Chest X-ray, PA view. Patient: 14 years old, sex F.
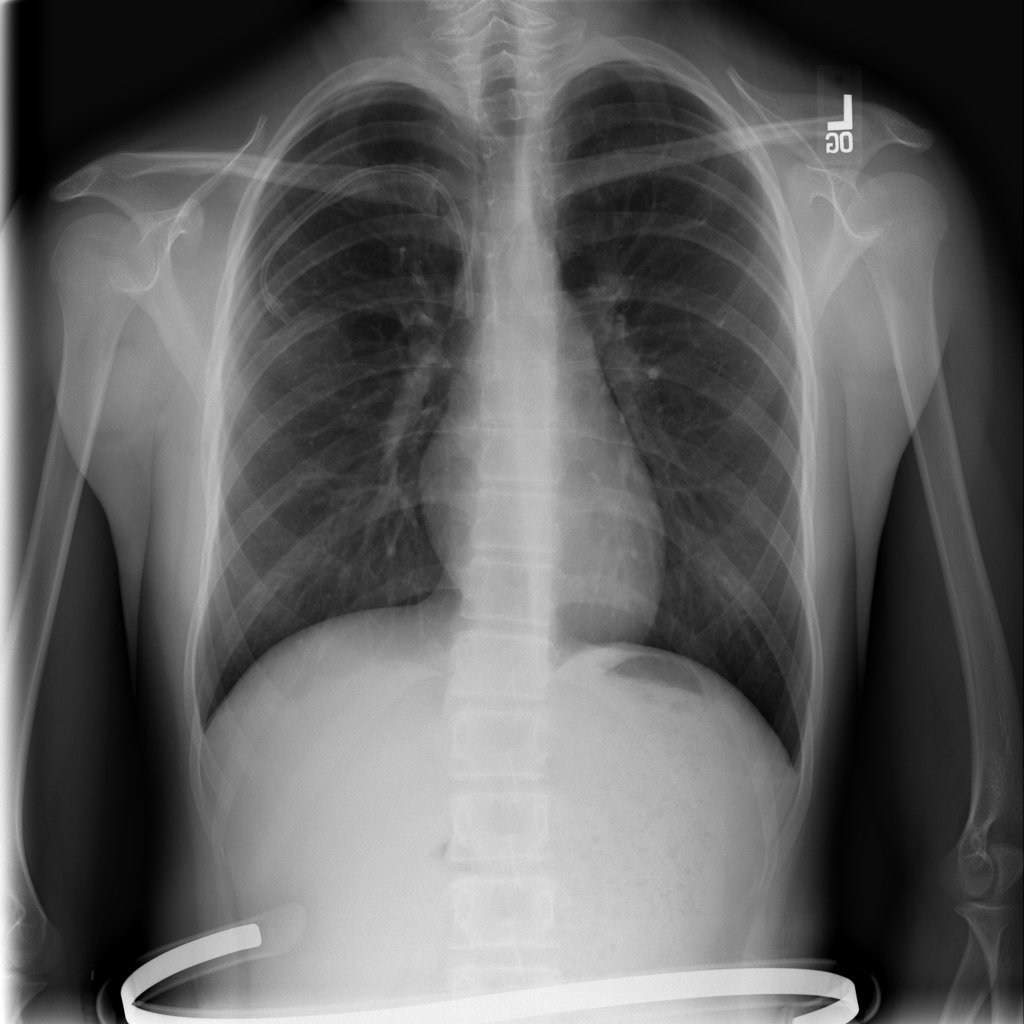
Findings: Pneumothorax